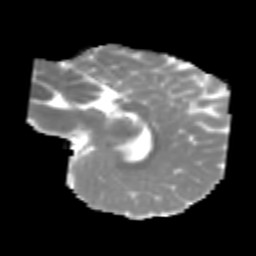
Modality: MD
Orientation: sagittal
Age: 7
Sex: male
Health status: healthy